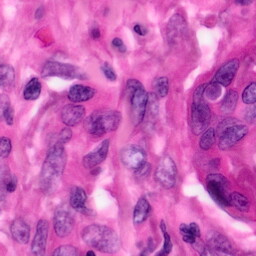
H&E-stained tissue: Pancreatic